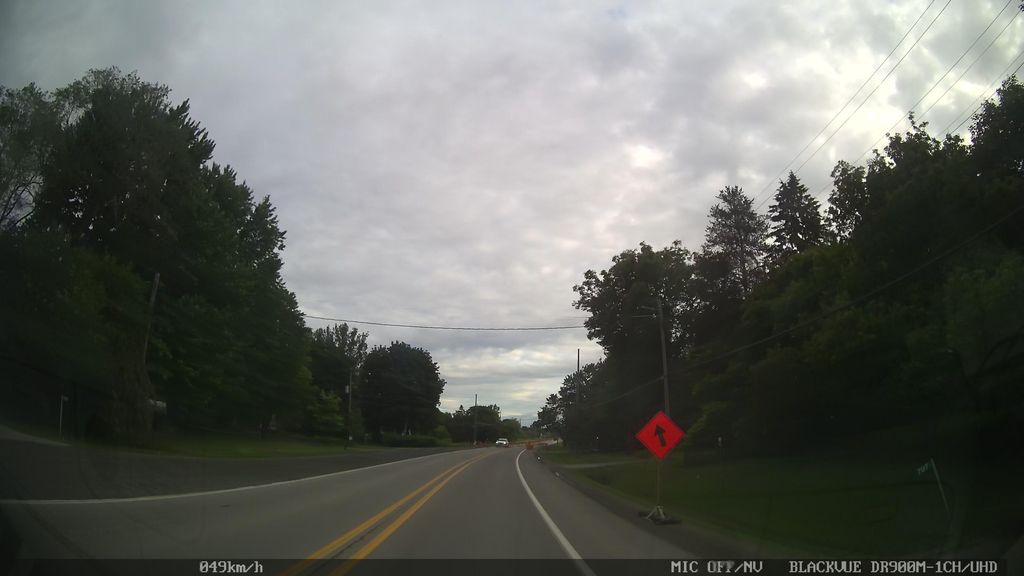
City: ottawa-gatineau